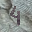
Label: 4